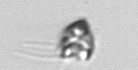
Label: Pyramimonas_longicauda